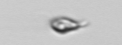
Label: Cryptophyta